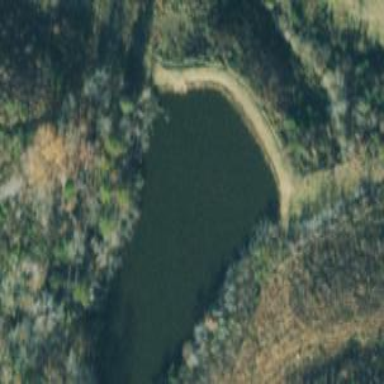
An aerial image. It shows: Reservoir area.